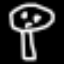
Label: mushroom